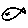
Label: fish